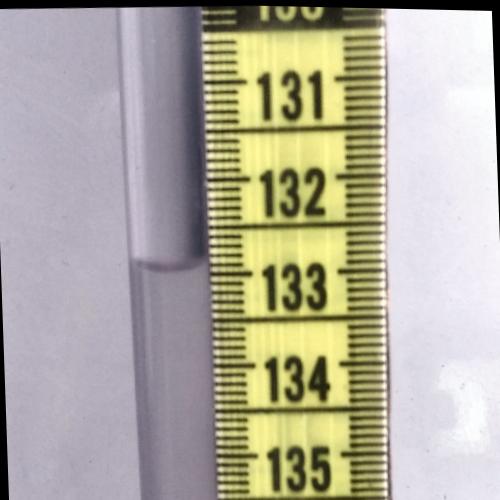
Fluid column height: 132.9 cm